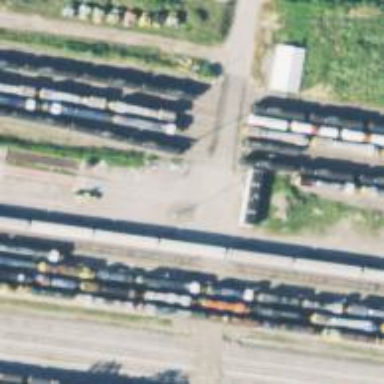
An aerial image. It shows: Railway level crossing.